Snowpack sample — Buffalo Mountain, Silverthorne, Colorado, USA (1/25/25, 10:11 AM MST)
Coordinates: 39.6222, -106.1139
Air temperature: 22 °F
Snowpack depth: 110 cm
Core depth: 40 cm
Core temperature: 46.4 °F
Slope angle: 12°, slope face: 102°
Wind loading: high
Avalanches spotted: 0
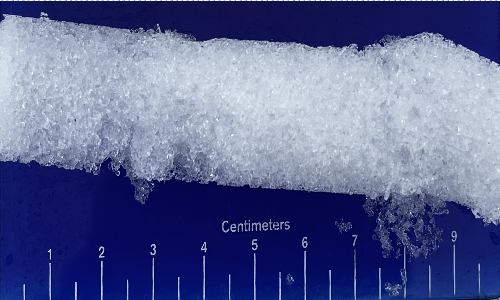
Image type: core
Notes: No avalanches nearby, collected on the outskirts of a fire break 15 meters from the treeline, on way to Buffalo and Red Mountain